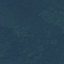
Land use / land cover class: Forest